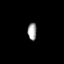
Tissue: prostate
Cell type: T cells
Senescence score: 0.7306
Nuclear area (px): 153
Mean DAPI intensity: 160.124